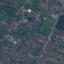
Land use / land cover class: Residential